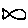
Label: fish